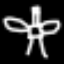
Label: angel